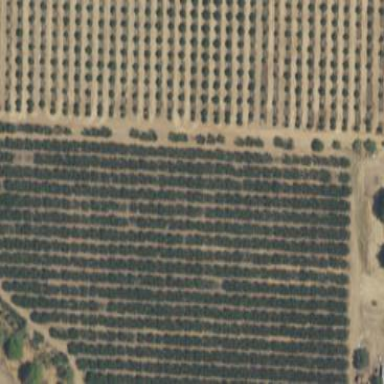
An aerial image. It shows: Orchard.